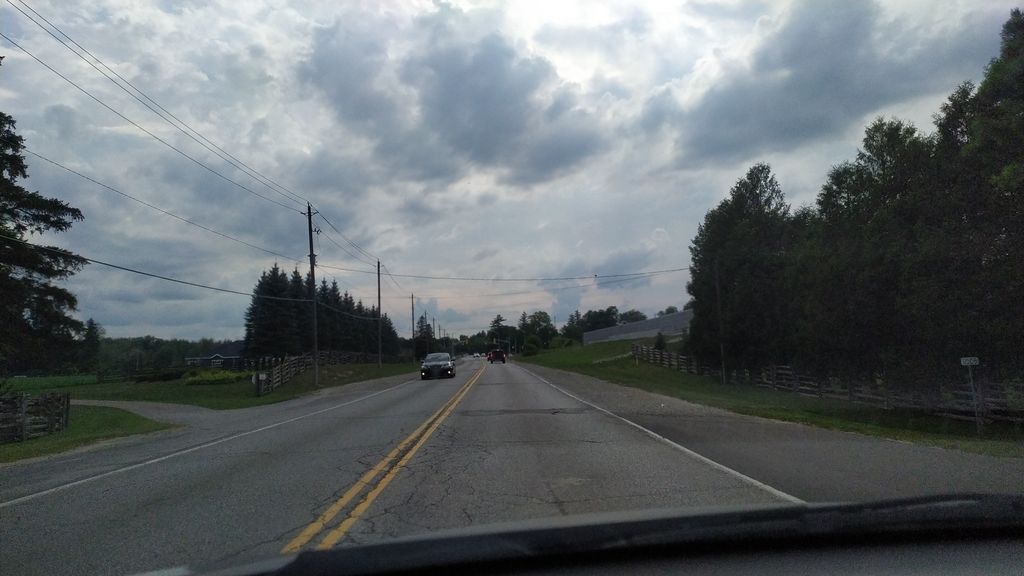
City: kitchener-waterloo